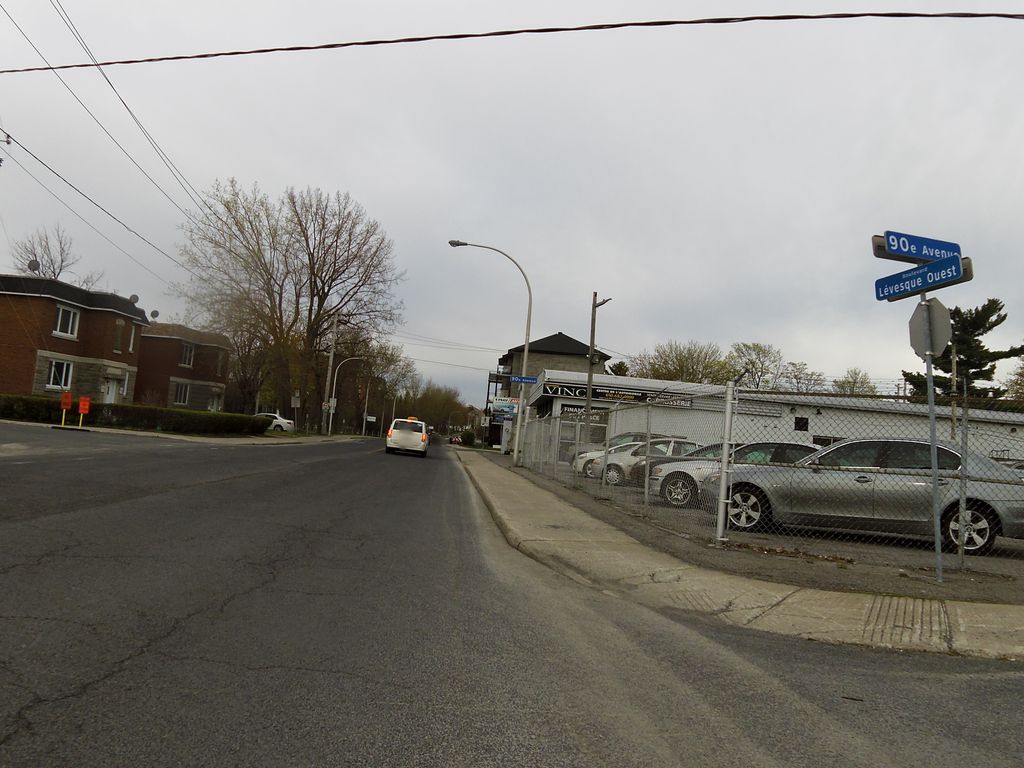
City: montreal